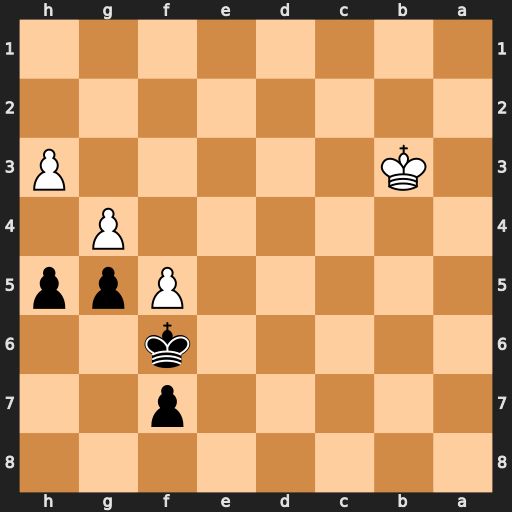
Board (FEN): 8/5p2/5k2/5Ppp/6P1/1K5P/8/8
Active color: b
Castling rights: -
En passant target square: -
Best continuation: hxg4 hxg4 Ke5